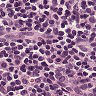
Metastatic tissue present: no